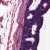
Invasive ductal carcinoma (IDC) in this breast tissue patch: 0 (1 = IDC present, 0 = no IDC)